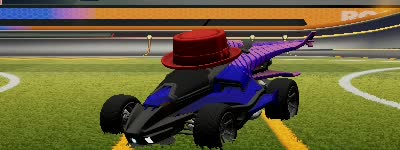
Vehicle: aftershock